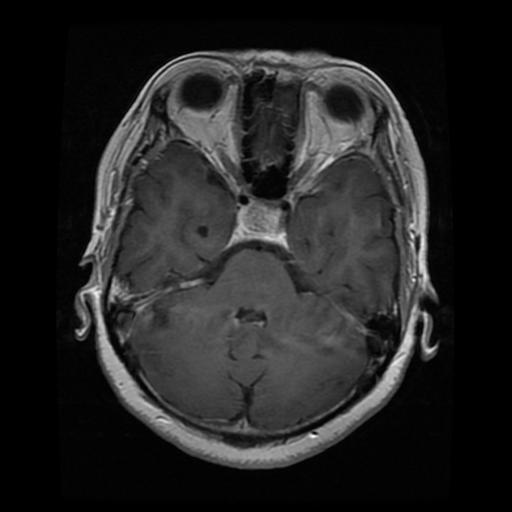
Label: pituitary